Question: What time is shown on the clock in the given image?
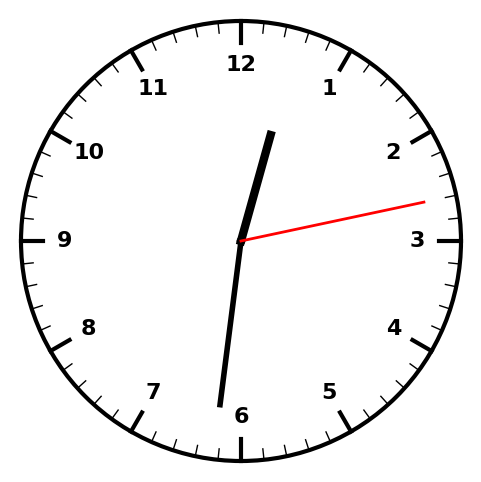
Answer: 12:31:13